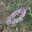
Label: 0